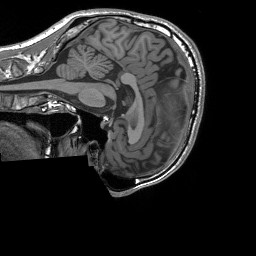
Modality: T1w
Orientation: sagittal